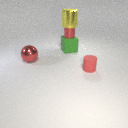
small red metal cylinder above large green rubber cube